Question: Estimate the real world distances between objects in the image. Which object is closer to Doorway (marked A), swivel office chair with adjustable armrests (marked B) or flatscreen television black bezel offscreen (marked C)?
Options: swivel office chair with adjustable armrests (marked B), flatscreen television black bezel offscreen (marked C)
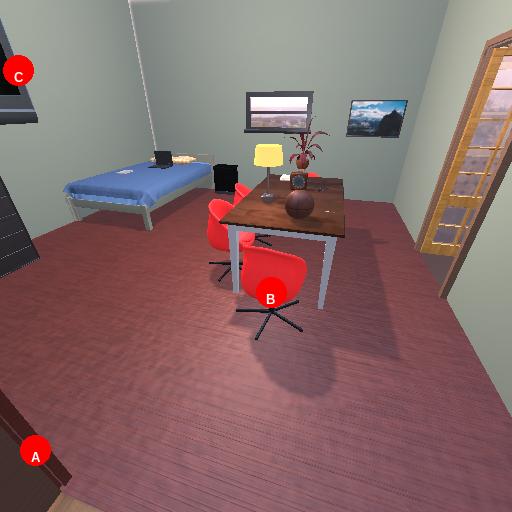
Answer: swivel office chair with adjustable armrests (marked B)